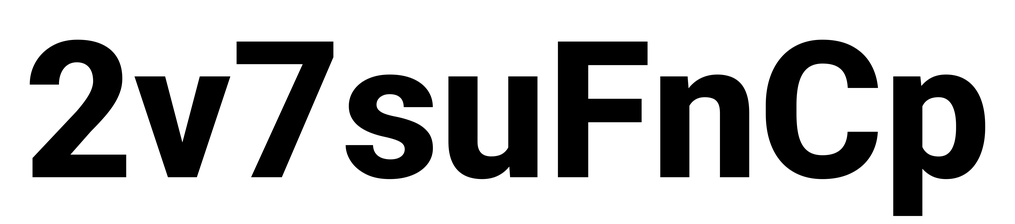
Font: Roboto_ExtraBold